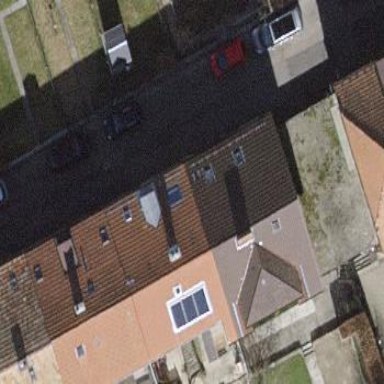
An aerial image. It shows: Gabled roofed house.